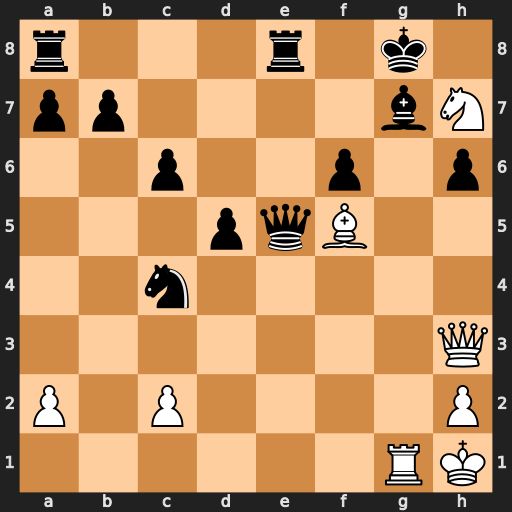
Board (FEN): r3r1k1/pp4bN/2p2p1p/3pqB2/2n5/7Q/P1P4P/6RK
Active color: w
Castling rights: -
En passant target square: -
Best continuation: Qxh6 Re7 Nxf6+ Kf8 Rxg7 Rxg7 Nd7+ Kg8 Be6+ Qxe6 Qxe6+